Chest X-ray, PA view. Patient: 37 years old, sex M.
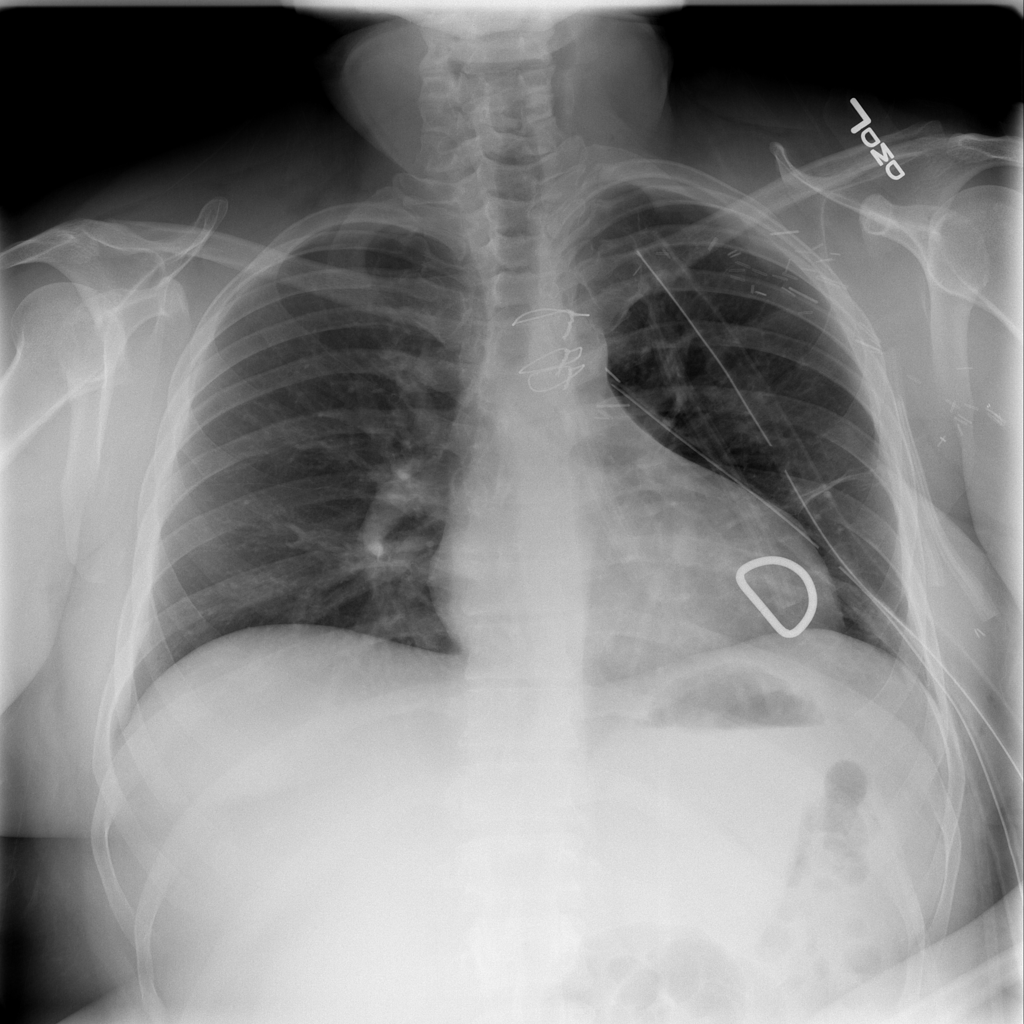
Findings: Atelectasis, Infiltration, Pneumothorax